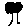
Label: tree